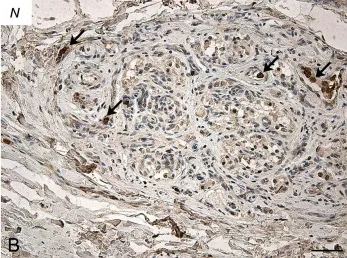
Immunohistochemitries for nucleocapsid ; 50 microm Inserts: high magnification of positive type I cells. Scale Bar: 15 microm.
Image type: pathology (van_gieson)